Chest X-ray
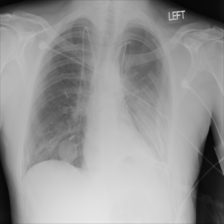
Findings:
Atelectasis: positive
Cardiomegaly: negative
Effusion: negative
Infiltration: negative
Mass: negative
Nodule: negative
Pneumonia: negative
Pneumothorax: negative
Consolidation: negative
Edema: negative
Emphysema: negative
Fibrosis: negative
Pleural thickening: negative
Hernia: negative